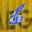
Label: 6